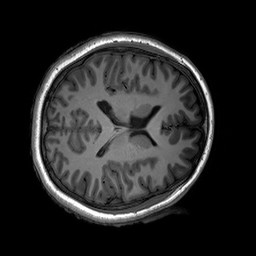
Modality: T1w
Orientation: axial
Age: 23
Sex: female
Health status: healthy
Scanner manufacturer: siemens
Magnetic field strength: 3 T
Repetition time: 2.3 s
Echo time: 0.00236 s